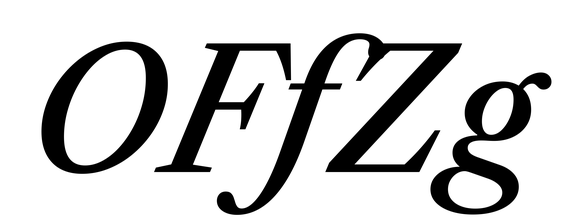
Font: LibreCaslonText-Italic_Medium_Italic